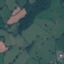
Land use / land cover class: Pasture